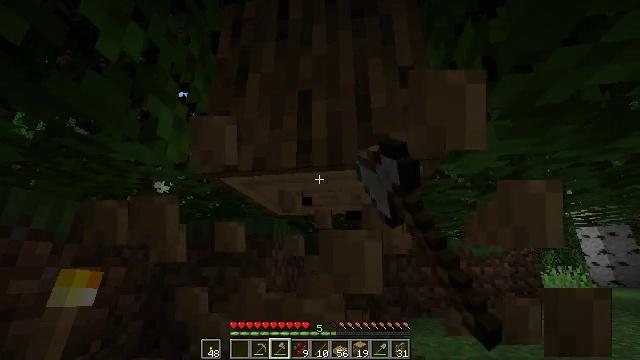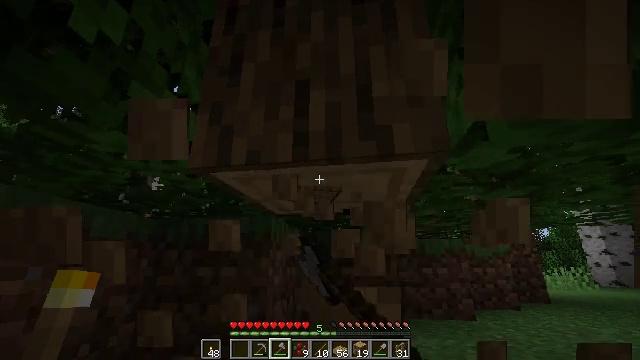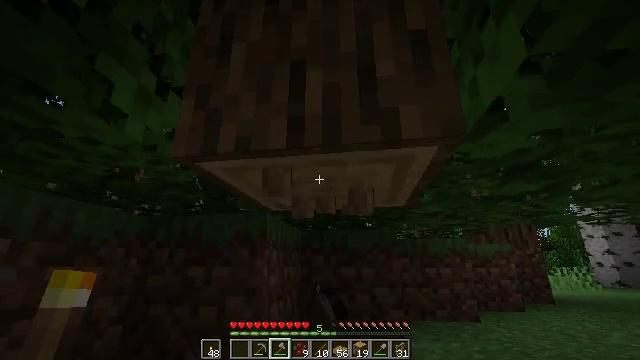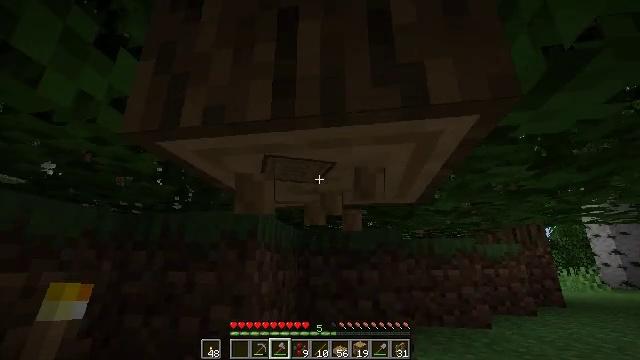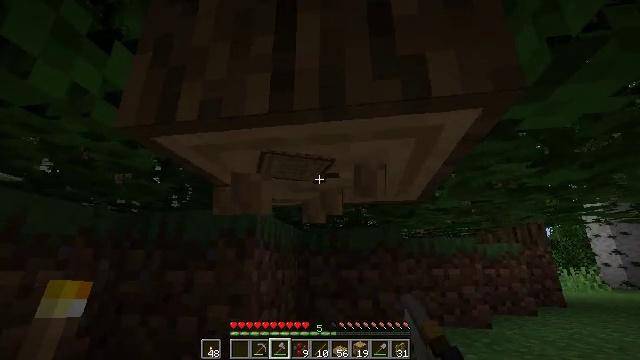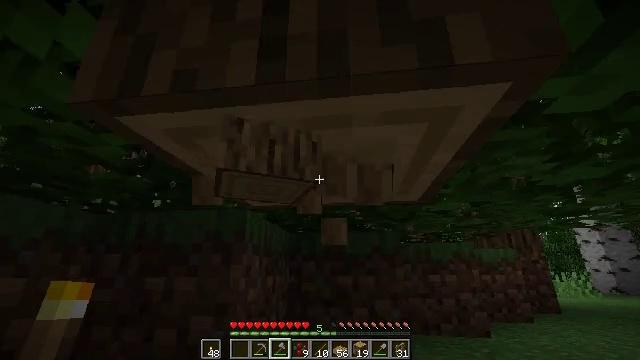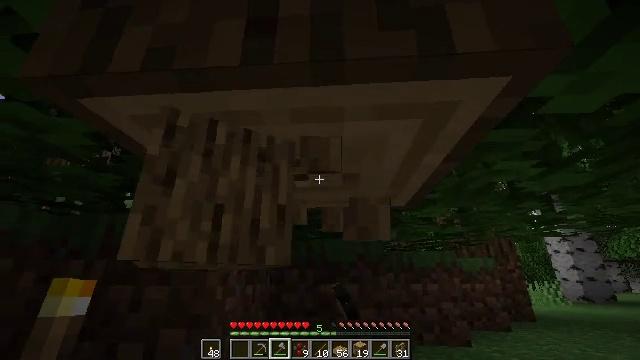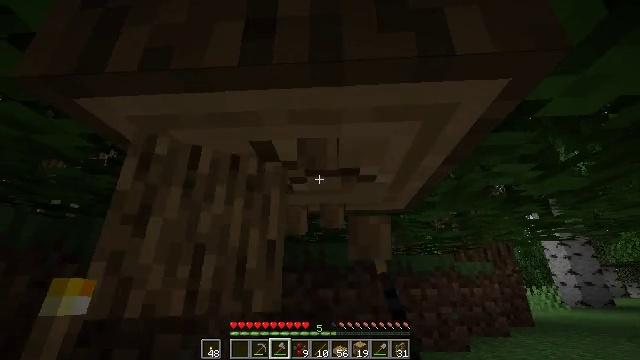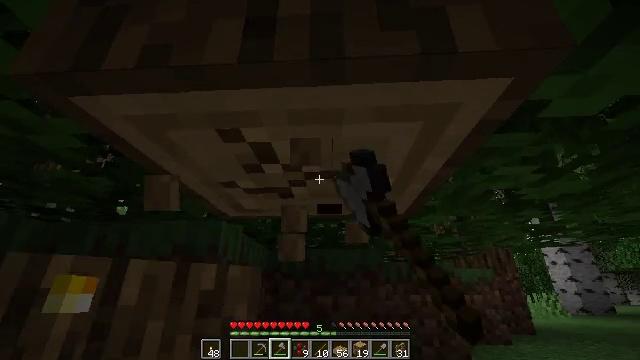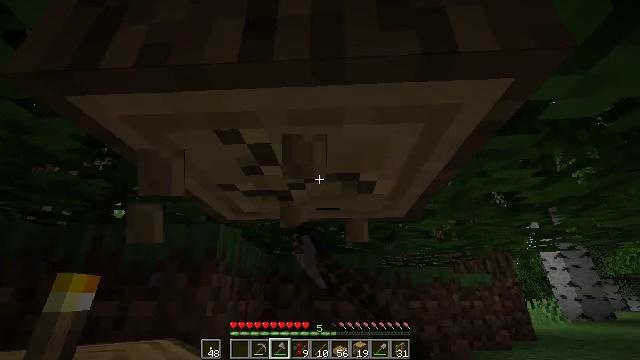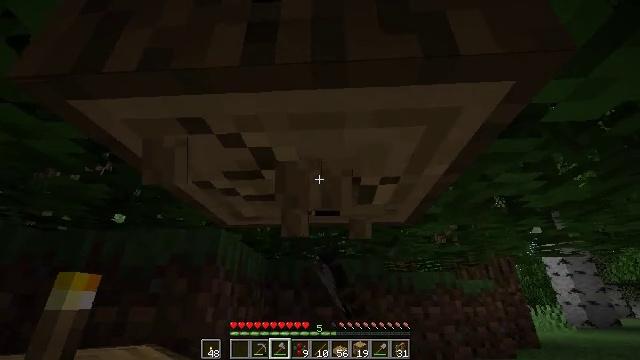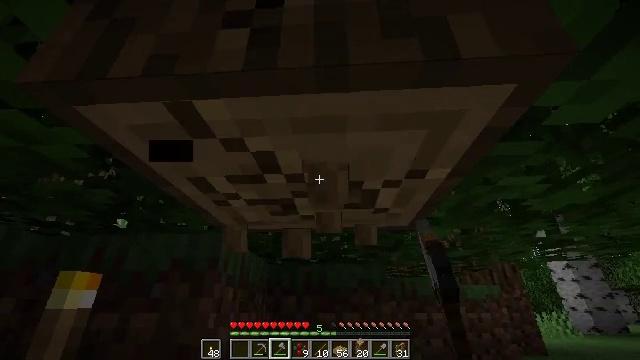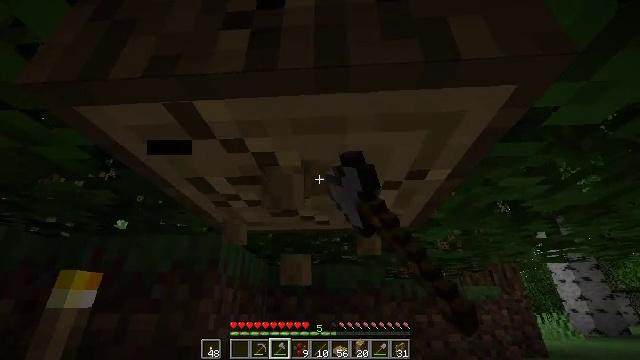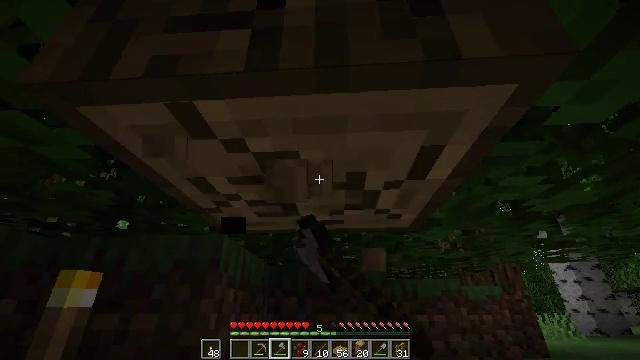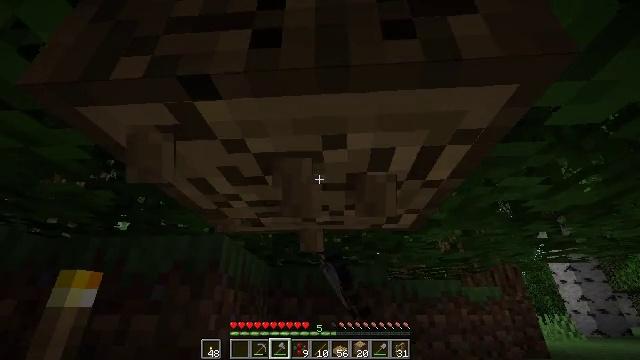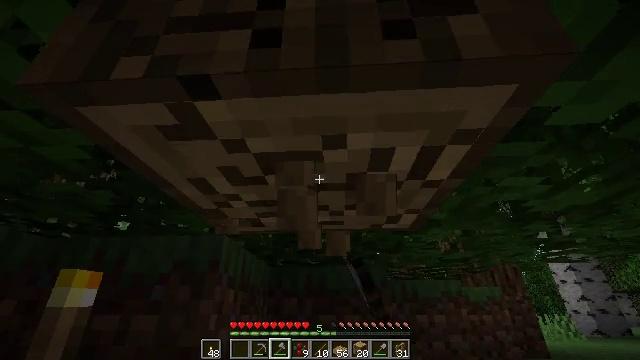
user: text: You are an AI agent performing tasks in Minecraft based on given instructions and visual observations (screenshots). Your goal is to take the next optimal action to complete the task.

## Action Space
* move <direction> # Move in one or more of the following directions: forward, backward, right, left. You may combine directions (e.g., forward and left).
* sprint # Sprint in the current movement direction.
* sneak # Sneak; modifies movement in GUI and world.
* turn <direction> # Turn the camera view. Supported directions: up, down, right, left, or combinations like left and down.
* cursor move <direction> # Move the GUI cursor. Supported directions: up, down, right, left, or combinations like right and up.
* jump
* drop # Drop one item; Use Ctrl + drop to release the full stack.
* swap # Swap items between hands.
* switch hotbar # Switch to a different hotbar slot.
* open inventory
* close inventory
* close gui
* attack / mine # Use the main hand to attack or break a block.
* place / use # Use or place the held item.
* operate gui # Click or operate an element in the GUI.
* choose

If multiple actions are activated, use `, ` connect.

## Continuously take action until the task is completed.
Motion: motion action
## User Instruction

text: Collect oak log for crafting.
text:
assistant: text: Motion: move forward, attack / mine
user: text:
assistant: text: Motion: move forward, attack / mine
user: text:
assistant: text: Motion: move forward, attack / mine
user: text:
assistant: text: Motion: attack / mine
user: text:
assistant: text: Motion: turn right and up, attack / mine
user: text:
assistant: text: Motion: turn right and up, attack / mine
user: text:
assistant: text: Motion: attack / mine
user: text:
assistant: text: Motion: turn up, attack / mine
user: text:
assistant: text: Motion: turn up, attack / mine
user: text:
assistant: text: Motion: turn up, attack / mine
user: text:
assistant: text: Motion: turn up, attack / mine
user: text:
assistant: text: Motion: attack / mine
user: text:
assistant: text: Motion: attack / mine
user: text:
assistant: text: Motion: attack / mine
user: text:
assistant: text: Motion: attack / mine
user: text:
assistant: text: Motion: attack / mine
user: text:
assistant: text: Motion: attack / mine
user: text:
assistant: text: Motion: attack / mine
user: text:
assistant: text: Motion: attack / mine
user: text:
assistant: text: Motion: attack / mine
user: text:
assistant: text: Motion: attack / mine
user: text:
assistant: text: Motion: turn up, attack / mine
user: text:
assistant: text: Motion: turn up, attack / mine
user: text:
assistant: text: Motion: move forward, turn right and up, attack / mine, jump
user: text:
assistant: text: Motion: move forward, turn up, attack / mine, jump
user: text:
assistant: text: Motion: move forward, turn up, attack / mine, jump
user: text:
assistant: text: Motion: move forward, turn up, attack / mine, jump
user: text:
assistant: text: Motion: move forward, turn right and up, attack / mine
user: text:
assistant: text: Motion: turn right and up, attack / mine
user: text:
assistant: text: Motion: turn right and up, attack / mine